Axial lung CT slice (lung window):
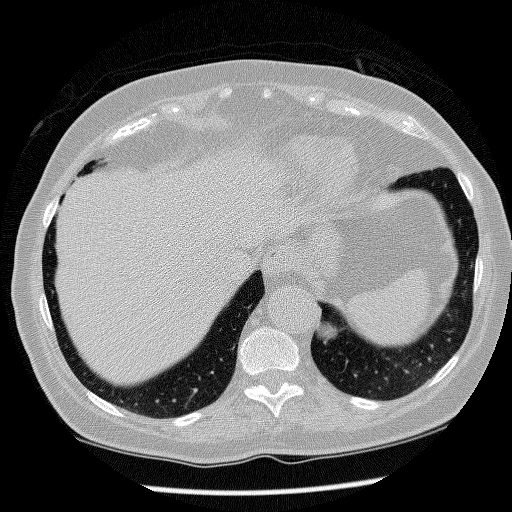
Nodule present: no